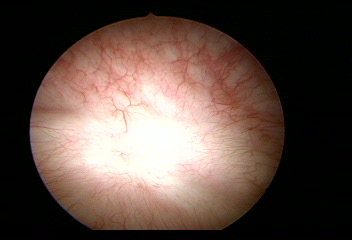
Modality: WLC
Class: Normal mucosa
Bladder cancer association: No